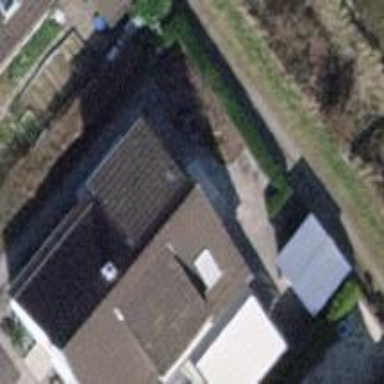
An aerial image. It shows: Detached building with gabled roof.